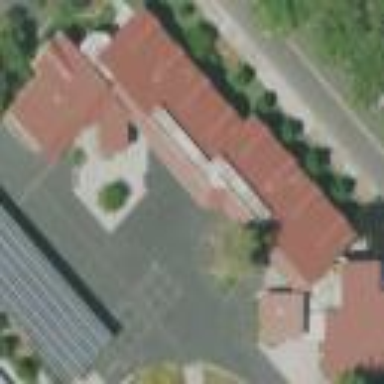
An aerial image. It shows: School building.